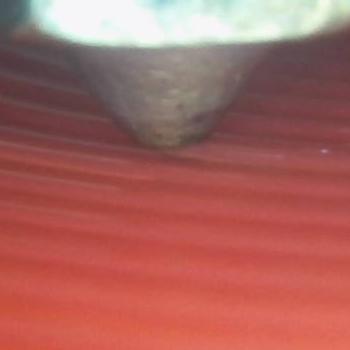
Flow rate: 89%